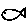
Label: fish